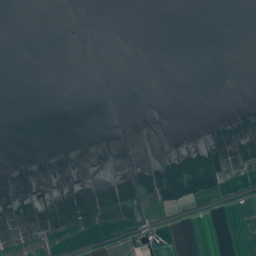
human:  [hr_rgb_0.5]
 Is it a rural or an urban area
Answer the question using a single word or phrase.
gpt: rural

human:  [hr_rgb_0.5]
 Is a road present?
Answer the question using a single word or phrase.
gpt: yes

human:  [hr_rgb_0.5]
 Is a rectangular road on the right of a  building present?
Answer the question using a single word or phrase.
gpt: no

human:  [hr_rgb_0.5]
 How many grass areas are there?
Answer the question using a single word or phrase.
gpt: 44

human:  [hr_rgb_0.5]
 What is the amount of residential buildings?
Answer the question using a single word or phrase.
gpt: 14

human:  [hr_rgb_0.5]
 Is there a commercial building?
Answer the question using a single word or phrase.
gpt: yes

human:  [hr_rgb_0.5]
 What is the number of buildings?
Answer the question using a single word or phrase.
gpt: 17

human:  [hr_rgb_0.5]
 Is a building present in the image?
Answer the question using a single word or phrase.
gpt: yes

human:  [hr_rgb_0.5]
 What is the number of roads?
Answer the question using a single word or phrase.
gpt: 31

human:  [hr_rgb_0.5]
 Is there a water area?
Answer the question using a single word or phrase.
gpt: yes

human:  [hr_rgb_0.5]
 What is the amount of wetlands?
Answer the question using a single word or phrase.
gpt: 40

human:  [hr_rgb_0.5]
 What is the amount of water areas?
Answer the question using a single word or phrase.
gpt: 5

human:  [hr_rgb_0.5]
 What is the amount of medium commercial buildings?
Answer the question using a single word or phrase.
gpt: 0

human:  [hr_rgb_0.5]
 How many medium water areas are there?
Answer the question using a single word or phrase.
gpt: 0

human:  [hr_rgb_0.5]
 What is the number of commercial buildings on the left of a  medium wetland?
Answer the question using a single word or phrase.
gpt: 1

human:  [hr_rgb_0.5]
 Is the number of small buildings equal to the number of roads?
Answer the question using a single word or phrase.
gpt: no

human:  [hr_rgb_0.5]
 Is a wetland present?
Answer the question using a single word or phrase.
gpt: yes

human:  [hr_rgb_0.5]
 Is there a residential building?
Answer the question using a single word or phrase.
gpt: yes

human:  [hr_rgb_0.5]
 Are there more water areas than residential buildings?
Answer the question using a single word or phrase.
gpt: no

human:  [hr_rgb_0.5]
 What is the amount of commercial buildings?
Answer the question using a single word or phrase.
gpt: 3

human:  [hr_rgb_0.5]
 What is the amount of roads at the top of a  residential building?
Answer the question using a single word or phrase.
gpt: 20

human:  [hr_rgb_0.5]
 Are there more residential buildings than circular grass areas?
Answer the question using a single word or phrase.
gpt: yes

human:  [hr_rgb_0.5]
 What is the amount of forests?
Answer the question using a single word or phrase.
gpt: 4

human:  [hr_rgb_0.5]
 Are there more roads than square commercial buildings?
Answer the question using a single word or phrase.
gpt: yes

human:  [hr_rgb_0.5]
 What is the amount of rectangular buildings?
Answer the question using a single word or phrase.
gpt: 13

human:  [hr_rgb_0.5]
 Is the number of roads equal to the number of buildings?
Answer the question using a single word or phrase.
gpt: no

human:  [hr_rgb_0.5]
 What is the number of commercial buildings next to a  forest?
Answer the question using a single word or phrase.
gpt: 2

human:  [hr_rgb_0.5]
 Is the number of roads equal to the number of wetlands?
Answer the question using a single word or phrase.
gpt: no

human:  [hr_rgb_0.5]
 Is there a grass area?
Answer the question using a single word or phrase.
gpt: yes

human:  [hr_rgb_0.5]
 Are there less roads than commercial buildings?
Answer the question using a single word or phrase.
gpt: no

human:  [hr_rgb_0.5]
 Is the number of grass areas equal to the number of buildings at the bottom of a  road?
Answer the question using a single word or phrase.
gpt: no

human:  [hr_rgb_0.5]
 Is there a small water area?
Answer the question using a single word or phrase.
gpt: yes

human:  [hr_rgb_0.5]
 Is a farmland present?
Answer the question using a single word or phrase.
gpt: yes

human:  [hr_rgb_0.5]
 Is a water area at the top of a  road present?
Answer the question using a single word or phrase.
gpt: yes

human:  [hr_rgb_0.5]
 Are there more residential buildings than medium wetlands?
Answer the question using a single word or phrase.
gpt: yes

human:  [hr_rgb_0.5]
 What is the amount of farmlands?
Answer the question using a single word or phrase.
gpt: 9

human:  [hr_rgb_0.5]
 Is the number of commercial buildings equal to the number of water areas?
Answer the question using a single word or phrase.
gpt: no

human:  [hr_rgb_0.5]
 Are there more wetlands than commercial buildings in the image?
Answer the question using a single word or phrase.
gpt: yes

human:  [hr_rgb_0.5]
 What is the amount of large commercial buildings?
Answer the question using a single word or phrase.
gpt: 0

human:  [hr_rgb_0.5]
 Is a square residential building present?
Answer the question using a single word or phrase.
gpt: no

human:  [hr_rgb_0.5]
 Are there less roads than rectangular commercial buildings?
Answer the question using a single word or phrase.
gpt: no

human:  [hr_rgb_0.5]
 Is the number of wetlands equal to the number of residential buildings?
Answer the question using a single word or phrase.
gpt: no

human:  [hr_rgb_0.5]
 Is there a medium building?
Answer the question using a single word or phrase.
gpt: no

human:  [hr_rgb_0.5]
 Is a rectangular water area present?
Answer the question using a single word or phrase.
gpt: yes

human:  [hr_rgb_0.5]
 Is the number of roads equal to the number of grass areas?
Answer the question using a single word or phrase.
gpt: no

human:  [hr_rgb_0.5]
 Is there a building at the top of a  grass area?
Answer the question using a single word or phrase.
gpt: yes

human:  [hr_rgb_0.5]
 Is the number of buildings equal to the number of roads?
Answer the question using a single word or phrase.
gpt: no

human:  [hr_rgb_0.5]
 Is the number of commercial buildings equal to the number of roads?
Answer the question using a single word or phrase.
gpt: no

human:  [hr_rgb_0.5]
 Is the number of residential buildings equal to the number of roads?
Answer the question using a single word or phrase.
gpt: no

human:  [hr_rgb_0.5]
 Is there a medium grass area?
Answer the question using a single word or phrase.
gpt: yes

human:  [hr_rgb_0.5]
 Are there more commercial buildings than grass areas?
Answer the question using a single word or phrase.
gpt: no

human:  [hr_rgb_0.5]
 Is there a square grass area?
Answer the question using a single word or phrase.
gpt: no

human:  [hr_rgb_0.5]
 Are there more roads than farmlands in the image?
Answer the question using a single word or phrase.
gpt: yes

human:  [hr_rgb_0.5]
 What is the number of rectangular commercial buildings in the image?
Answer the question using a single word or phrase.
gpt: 2

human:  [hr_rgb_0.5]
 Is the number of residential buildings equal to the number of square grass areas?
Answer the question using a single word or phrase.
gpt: no

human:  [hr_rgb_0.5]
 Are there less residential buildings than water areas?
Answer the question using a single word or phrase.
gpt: no

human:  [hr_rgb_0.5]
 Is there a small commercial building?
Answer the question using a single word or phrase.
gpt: yes

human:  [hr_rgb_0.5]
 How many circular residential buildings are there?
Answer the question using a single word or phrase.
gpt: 0

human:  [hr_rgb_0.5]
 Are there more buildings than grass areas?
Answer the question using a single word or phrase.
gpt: no

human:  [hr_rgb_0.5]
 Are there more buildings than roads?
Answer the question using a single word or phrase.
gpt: no

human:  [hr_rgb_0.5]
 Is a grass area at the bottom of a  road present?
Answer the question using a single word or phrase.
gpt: yes

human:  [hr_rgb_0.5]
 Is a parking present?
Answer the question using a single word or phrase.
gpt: yes

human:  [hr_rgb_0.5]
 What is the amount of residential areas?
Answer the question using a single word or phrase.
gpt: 1

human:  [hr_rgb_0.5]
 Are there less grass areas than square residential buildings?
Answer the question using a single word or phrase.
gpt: no